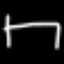
Label: bed